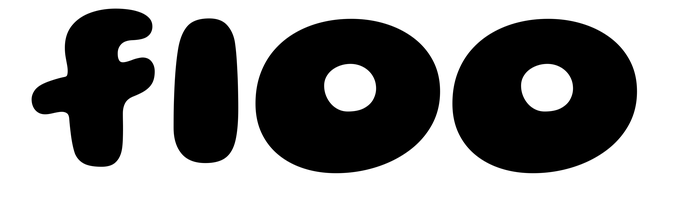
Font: Gluten_ExtraBold